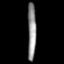
Tissue: prostate
Cell type: Fibroblasts
Senescence score: 0.7303
Nuclear area (px): 479
Mean DAPI intensity: 142.271